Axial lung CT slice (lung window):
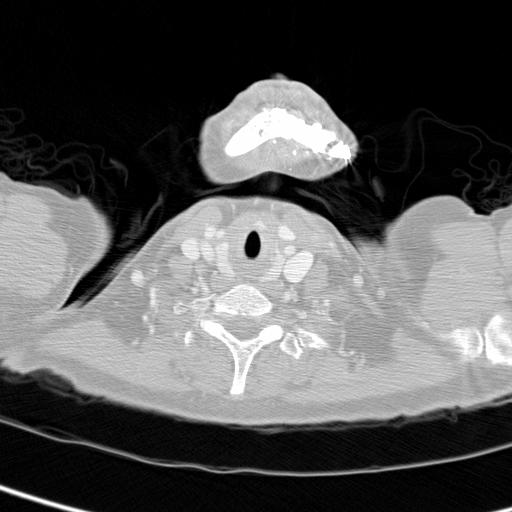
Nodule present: no